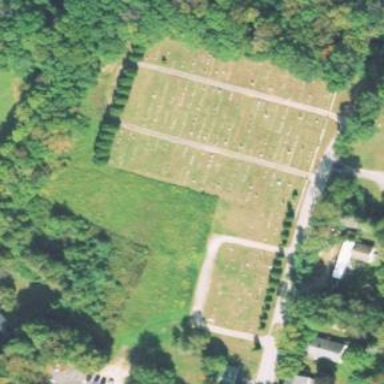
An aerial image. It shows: Cemetery.